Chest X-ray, PA view. Patient: 51 years old, sex F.
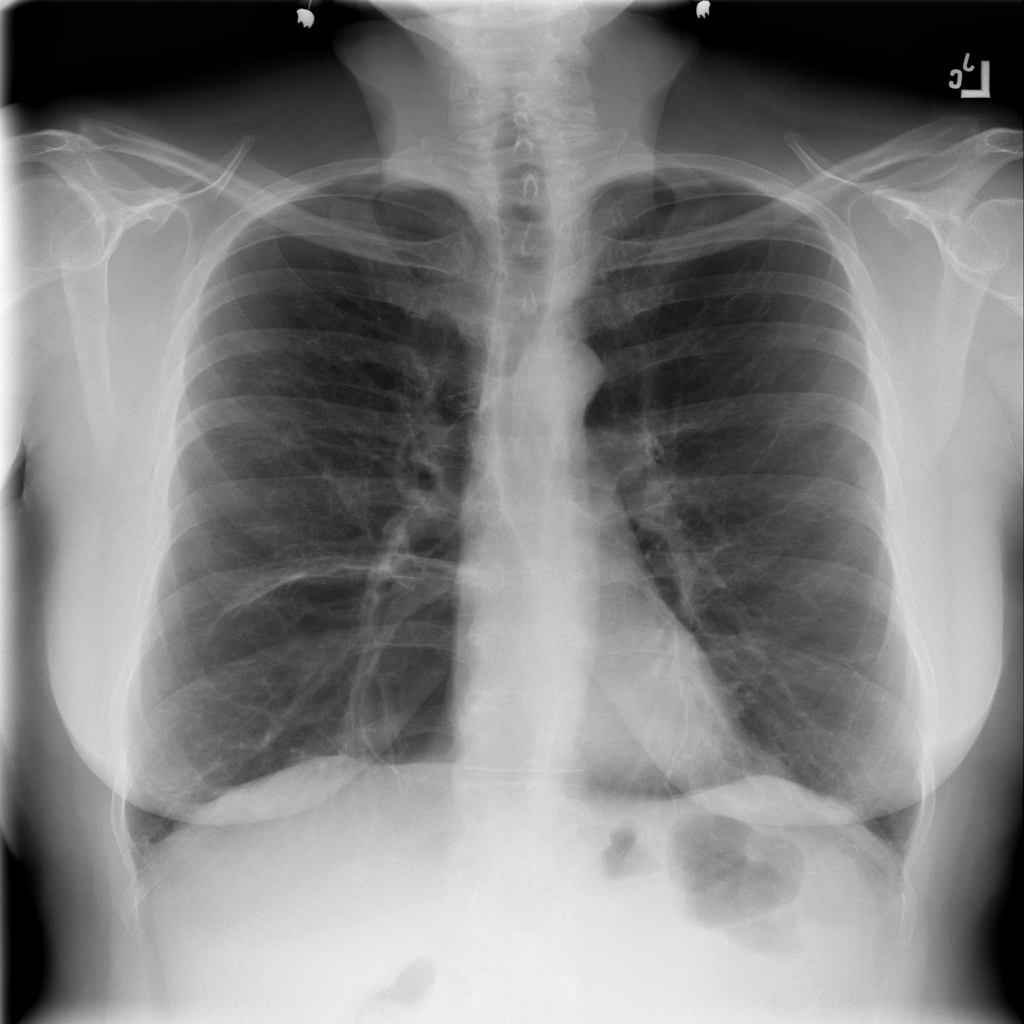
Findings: No Finding